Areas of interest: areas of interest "botanical garden"
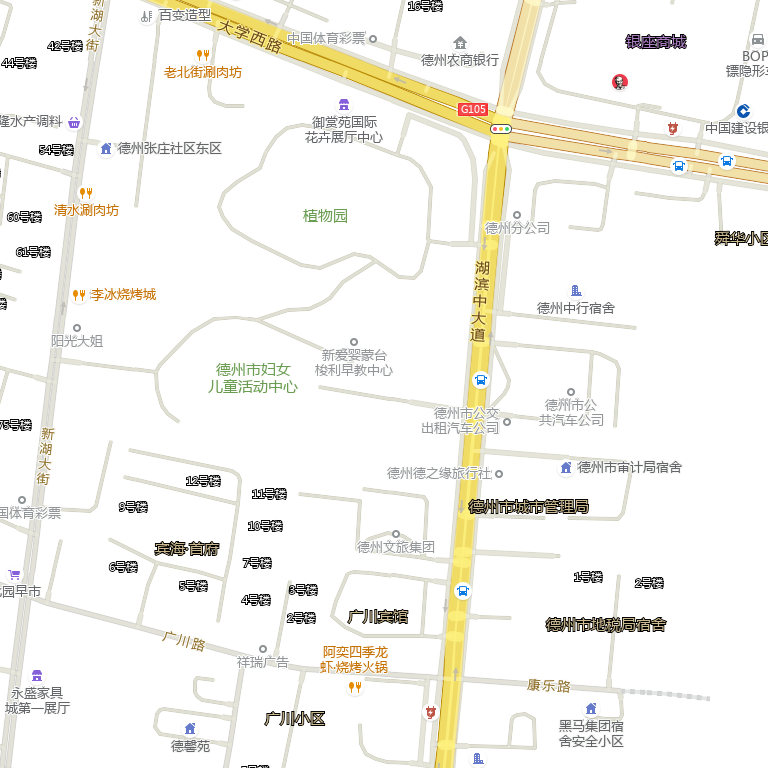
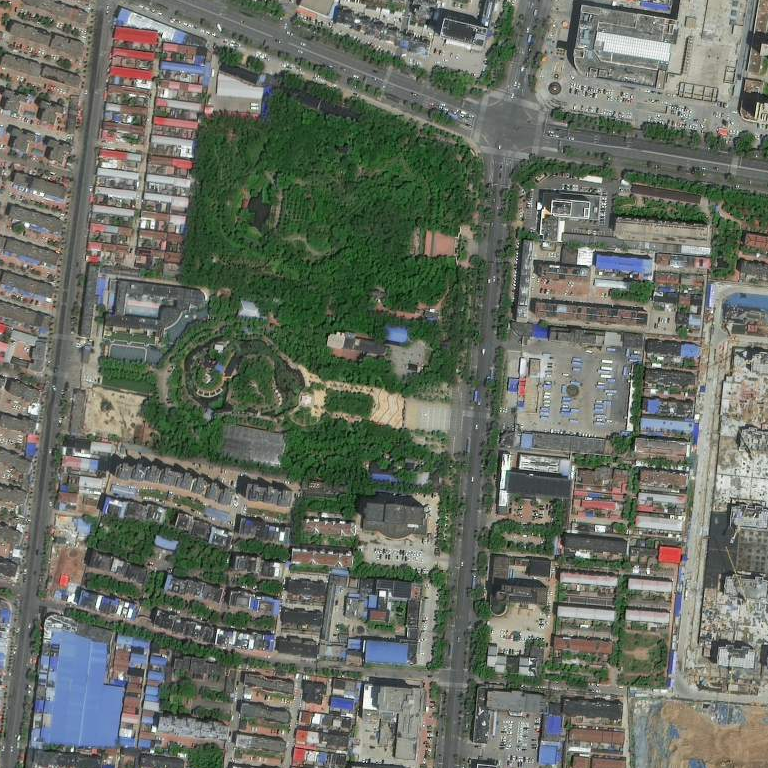